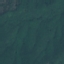
Land use / land cover class: Forest